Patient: sex F, age 68
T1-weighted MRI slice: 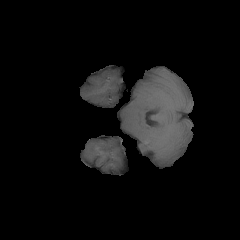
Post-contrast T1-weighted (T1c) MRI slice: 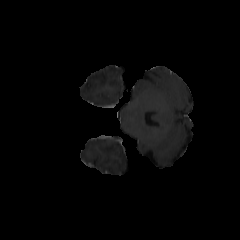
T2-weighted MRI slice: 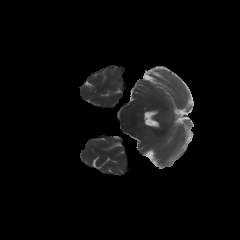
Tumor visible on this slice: no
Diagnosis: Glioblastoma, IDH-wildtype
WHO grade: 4